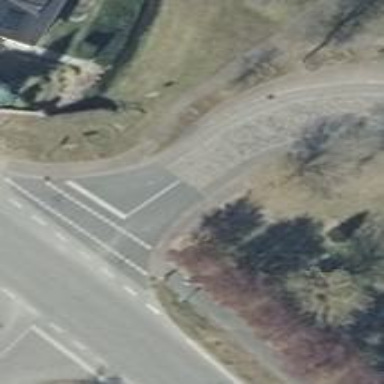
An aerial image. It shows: Road with stop sign.